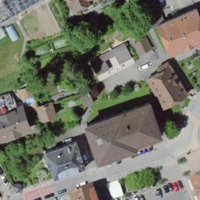
EUNIS habitat code: 54
Species observed at this site:
Antirrhinum majus
Acherontia atropos
Pararge aegeria
Vanessa cardui
Galeopsis tetrahit
Argynnis paphia
Columba livia
Aruncus dioicus
Chenopodium album